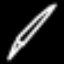
Label: pencil